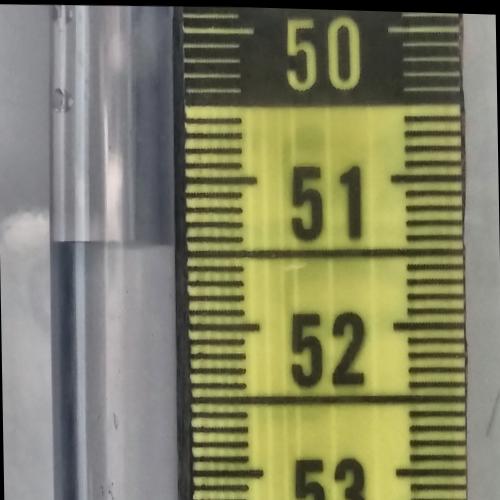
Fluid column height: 51.5 cm